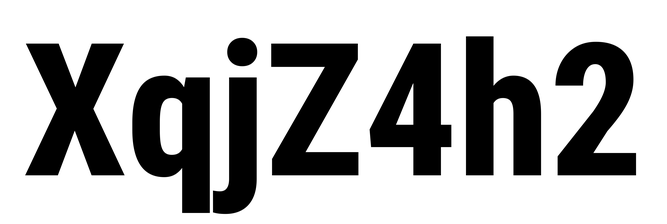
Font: Roboto_Condensed_ExtraBold